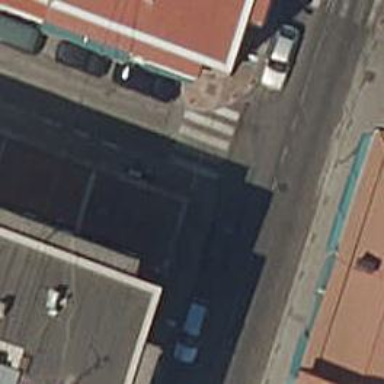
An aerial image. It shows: Zebra crossing on the road.